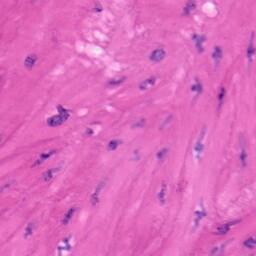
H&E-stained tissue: Skin